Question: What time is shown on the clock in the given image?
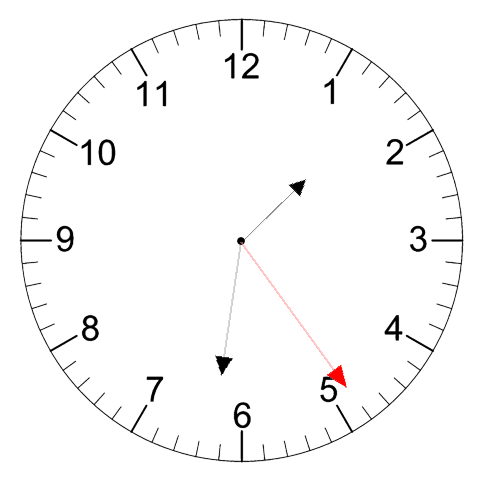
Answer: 01:31:24